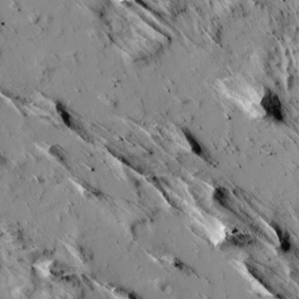
Label: non_frost